Question: I don't understand why the text in my css/html image hover popup is always aligned to be all huddled up in the bottom of the entire li tag when I hover over an image using this code. I looked at all of my css attributes and took note of what each attribute was for, but none of them changed my problem of having the text all the way at the bottom. Why does this happen, and how do I make it vertically align to be on the top like what it should be like?
For example, here is a screenshot of the code below in action when I hover over an image and what I would like it to do:

I'm just confused about why the code does what it does.
Here's the code:
'''
<!DOCTYPE html>
<html>
<head>
<meta charset="UTF-8"/>
<title>StackoverFlow Question</title>
</head>
<style type="text/css">
li {display: inline-block; /*Removes Bullet Points*/}
ul.columns {width: 1350px;}
ul.columns li {
width: 120px; /*Space between thumbnails*/
float: left;
margin: 50px; padding: 0; /*Space between thumbnails*/
position: relative;
}
ul.columns li:hover {z-index: 99;} /*Place popup over other content on page*/
ul.columns li img {
position: relative;
opacity: 1;
}
ul.columns li:hover img{
opacity: 0.5;
}
ul.columns li .info {
position: absolute;
left: 179px; top: 0px; /*Location of Popup*/
padding: 200px 10px 0px; /*Side lengths of Popup (200px is height)*/
width: 250px; /*Width of Popup*/
display: none; /*Hide when not hovering*/
background: white;/*Color & Opacity of Popup*/
border: 1px solid black;
}
ul.columns li:hover .info {display: block;} /*Show popup when hovering*/
</style>
<body>
<h1>Simplified Sample</h1>
<ul class="columns">
<li>
<a href="Teams of Teams, Hierarchy of Teams, and Hierarchy Essay.html"><img class="thumbnails" src="Cover.jpg" alt="" height="250"/></a>
<div class="info">
<h2>Post 1</h2>
<p>Nostrud nostrud quidns. Feugiat valetudo praemitto molior abdo. </p>
</div>
</li>
<li>
<a href="The Raven by Edgar Allen Poe Analysis Essay.html"><img class="thumbnails" src="The Raven Cover Image.jpg" alt="" height="250" /></a>
<div class="info">
<h2>Post 2</h2>
<p>Nostrud nostrud quidne pneum imputo, capio quis. Feugiat valetudo praemitto molior abdo. </p>
</div>
</li>
<li>
<a href="SecretPlants.html"><img class="thumbnails" src="file:///E:/Grace/Art/Animation-Computing/Website/ContentTABS/ResourceFiles/Literature/TheSecretsHeldInPlants/SecretLifeofPlantsCover.jpg" alt="" height="250" /></a>
<div class="info">
<h2>Post 3</h2>
<p>Nostrud nostrud quidne pneum imputo, capio quis. Feugiat valetudo praemitto molior abdo. </p>
</div>
</li>
<li>
</ul>
</body>
</html>
'''
Thanks in advance!
Grace
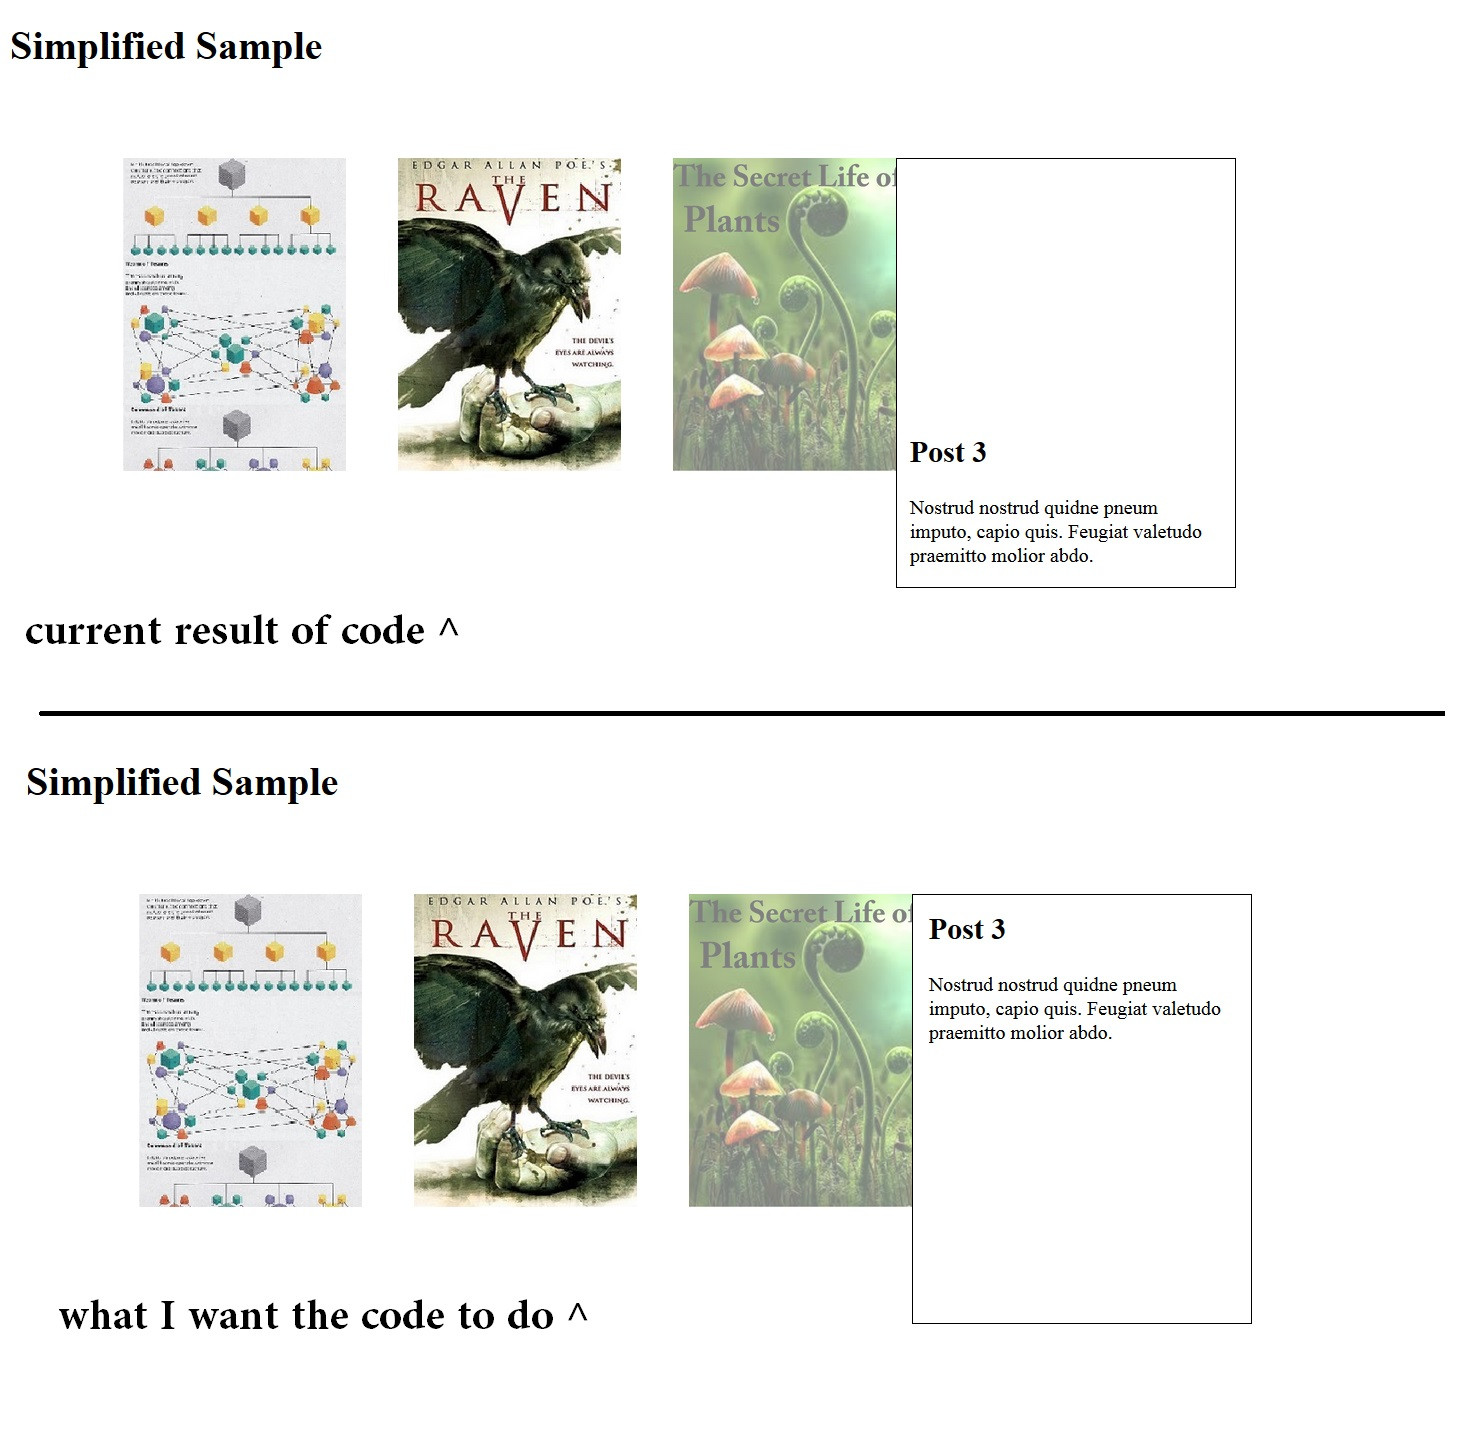
Answer: The padding of your '.info' is causing the problem and it makes sense to set a min-height of 250px.
'''
li {display: inline-block; /*Removes Bullet Points*/}
ul.columns {width: 1350px;}
ul.columns li {
width: 120px; /*Space between thumbnails*/
float: left;
margin: 50px; padding: 0; /*Space between thumbnails*/
position: relative;
}
ul.columns li:hover {z-index: 99;} /*Place popup over other content on page*/
ul.columns li img {
position: relative;
opacity: 1;
}
ul.columns li:hover img{
opacity: 0.5;
}
ul.columns li .info {
position: absolute;
left: 179px; top: 0px; /*Location of Popup*/
width: 250px; /*Width of Popup*/
display: none; /*Hide when not hovering*/
background: white;/*Color & Opacity of Popup*/
border: 1px solid black;
min-height: 250px;
}
ul.columns li:hover .info {display: block;} /*Show popup when hovering*/
'''
'''
<h1>Simplified Sample</h1>
<ul class="columns">
<li>
<a href="Teams of Teams, Hierarchy of Teams, and Hierarchy Essay.html"><img class="thumbnails" src="http://placehold.it/250" alt="" height="250"/></a>
<div class="info">
<h2>Post 1</h2>
<p>Nostrud nostrud quidns. Feugiat valetudo praemitto molior abdo. </p>
</div>
</li>
<li>
<a href="The Raven by Edgar Allen Poe Analysis Essay.html"><img class="thumbnails" src="http://placehold.it/250" alt="" height="250" /></a>
<div class="info">
<h2>Post 2</h2>
<p>Nostrud nostrud quidne pneum imputo, capio quis. Feugiat valetudo praemitto molior abdo. </p>
</div>
</li>
<li>
<a href="SecretPlants.html"><img class="thumbnails" src="http://placehold.it/250" alt="" height="250" /></a>
<div class="info">
<h2>Post 3</h2>
<p>Nostrud nostrud quidne pneum imputo, capio quis. Feugiat valetudo praemitto molior abdo. </p>
</div>
</li>
<li>
</ul>
'''